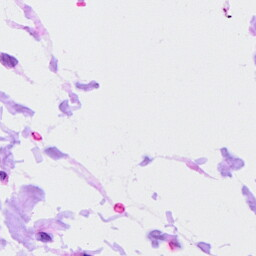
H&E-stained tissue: Ovarian